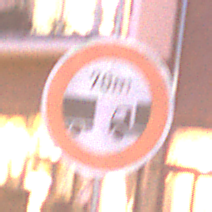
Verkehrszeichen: VerbotUnterschreitenMindestabstand
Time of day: Night
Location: Outdoor (Urban)
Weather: PartlyCloudy
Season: NotSpecified
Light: Artificial